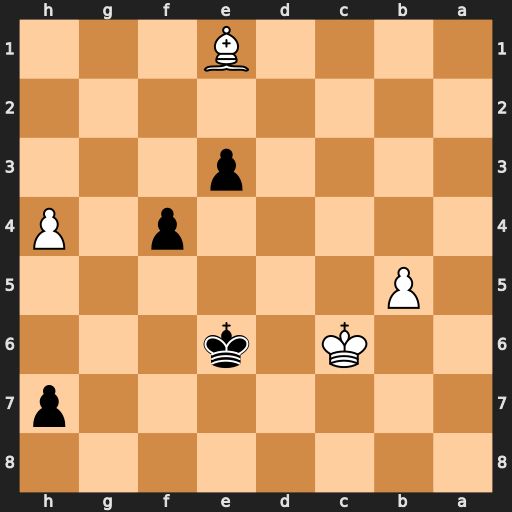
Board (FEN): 8/7p/2K1k3/1P6/5p1P/4p3/8/4B3
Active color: b
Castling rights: -
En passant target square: -
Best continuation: f3 b6 f2 Bxf2 exf2